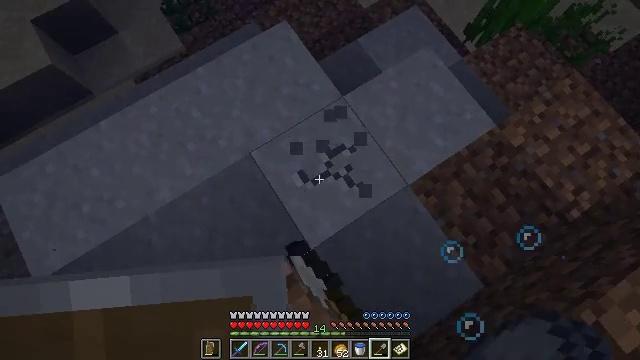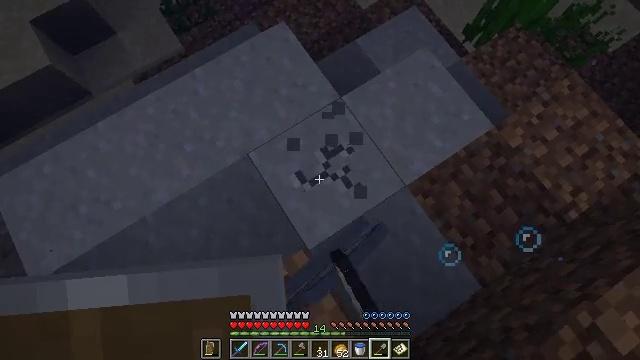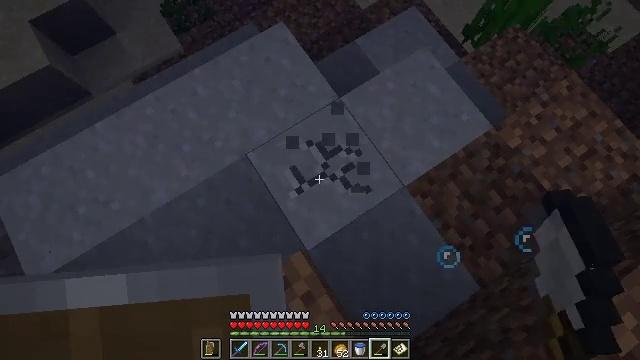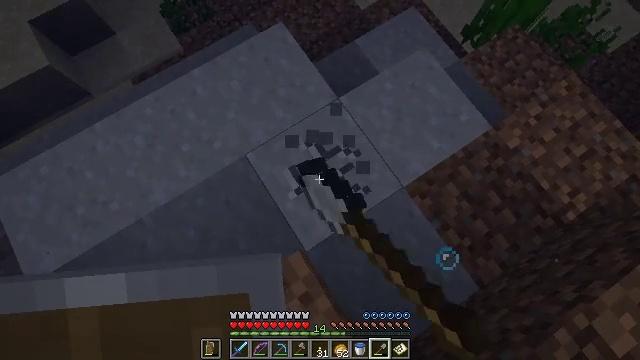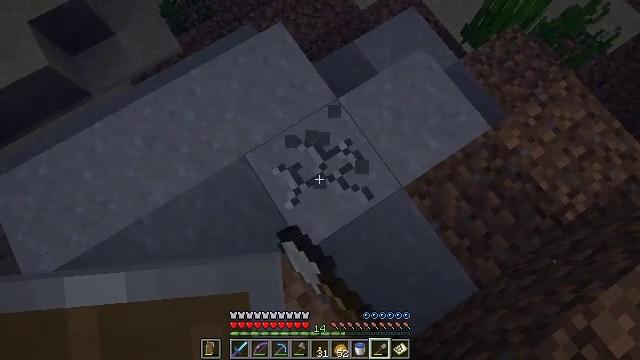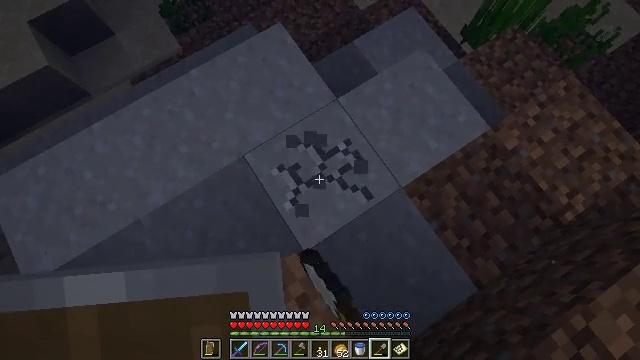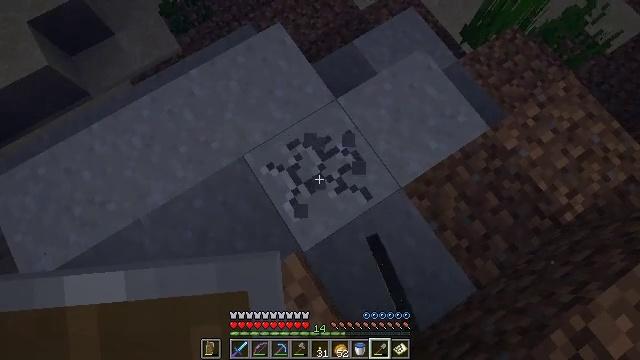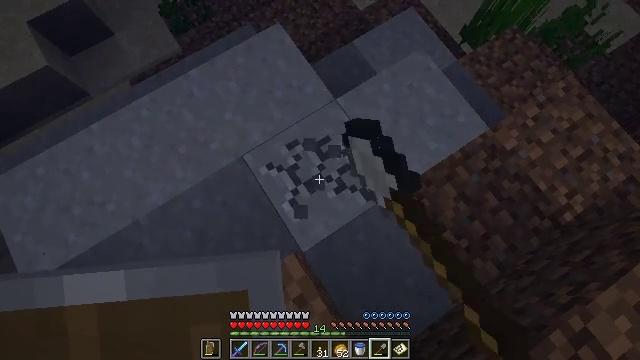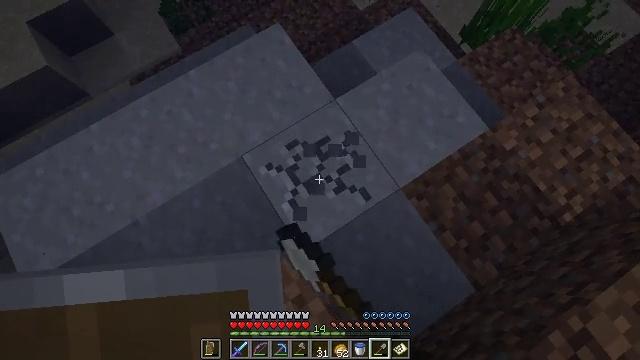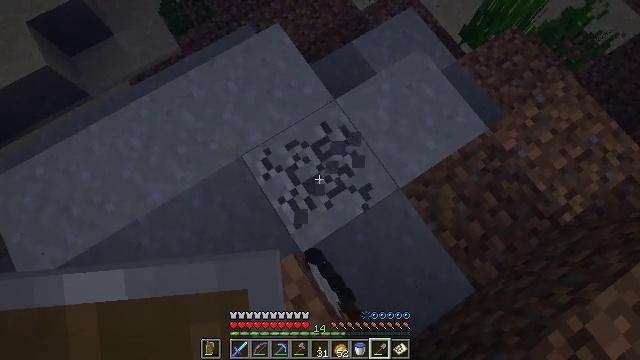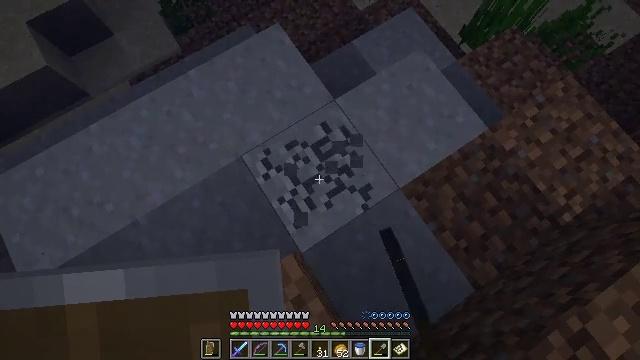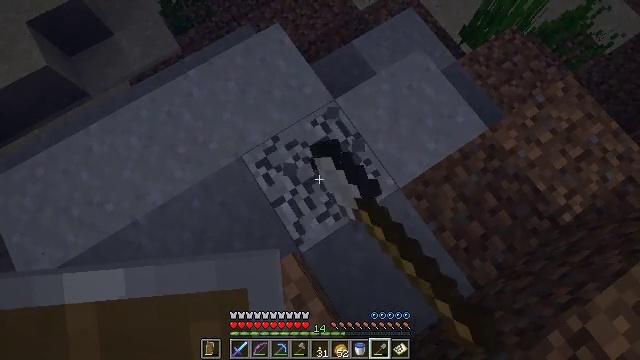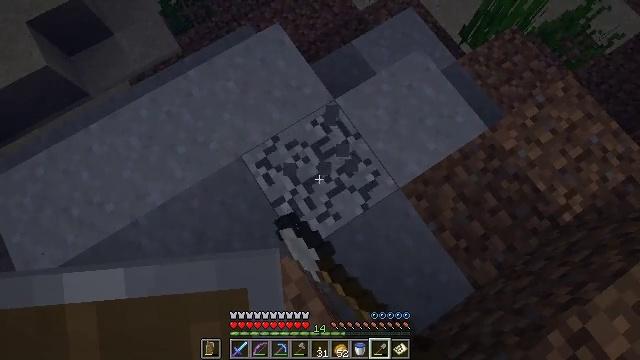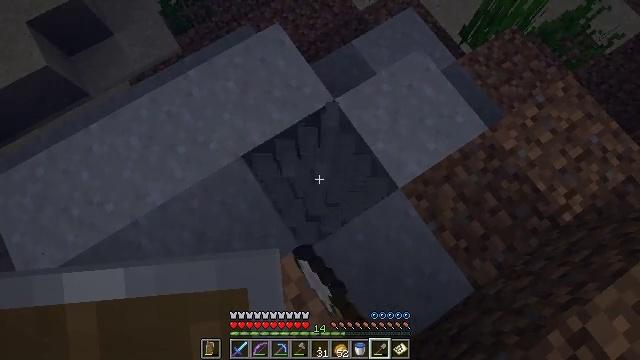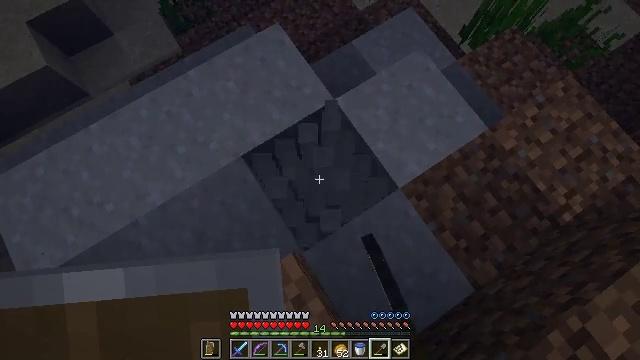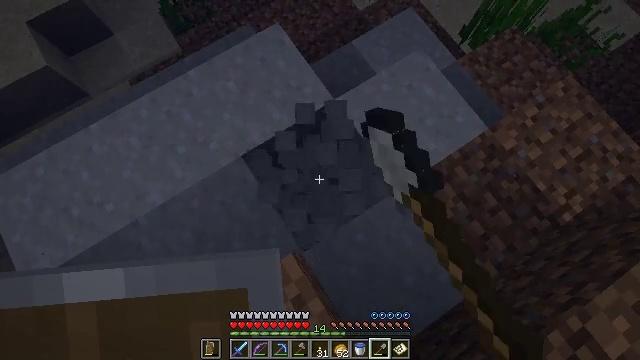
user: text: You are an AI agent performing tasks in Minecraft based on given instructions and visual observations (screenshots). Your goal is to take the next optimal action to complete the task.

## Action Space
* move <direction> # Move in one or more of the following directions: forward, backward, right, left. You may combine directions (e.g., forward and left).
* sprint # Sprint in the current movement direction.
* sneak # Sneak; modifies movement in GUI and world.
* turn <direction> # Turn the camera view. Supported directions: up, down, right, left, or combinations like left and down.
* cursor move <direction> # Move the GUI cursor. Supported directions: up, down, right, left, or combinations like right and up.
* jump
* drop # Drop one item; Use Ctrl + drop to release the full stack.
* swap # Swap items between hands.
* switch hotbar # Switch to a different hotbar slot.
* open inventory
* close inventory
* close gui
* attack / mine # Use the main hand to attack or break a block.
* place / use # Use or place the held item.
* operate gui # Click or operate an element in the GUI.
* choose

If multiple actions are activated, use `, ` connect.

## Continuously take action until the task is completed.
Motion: motion action
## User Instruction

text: Collect clay by holding down the left mouse button.
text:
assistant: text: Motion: attack / mine
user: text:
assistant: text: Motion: attack / mine
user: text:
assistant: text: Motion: attack / mine
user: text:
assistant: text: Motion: attack / mine
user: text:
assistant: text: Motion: attack / mine
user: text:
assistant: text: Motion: attack / mine
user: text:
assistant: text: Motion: attack / mine
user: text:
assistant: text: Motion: attack / mine
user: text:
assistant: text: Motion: attack / mine
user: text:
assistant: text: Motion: attack / mine
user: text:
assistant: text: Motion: attack / mine
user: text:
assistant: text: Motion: attack / mine
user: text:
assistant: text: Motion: attack / mine
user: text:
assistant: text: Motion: attack / mine
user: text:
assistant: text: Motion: attack / mine
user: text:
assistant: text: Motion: attack / mine
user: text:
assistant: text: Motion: attack / mine
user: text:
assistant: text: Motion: turn right, attack / mine
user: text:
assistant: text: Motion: turn right and down, attack / mine
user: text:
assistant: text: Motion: turn right and down, attack / mine
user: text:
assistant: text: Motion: turn right, attack / mine
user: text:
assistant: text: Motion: turn right and up, attack / mine
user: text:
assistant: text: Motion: attack / mine
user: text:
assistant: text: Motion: attack / mine
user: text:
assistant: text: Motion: attack / mine
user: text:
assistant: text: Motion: attack / mine
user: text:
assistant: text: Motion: attack / mine
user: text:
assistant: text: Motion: attack / mine
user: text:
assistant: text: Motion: attack / mine
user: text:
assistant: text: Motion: attack / mine